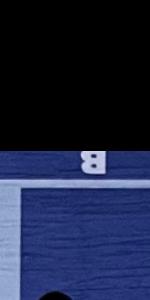
Label: Empty